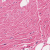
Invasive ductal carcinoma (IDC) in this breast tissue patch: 0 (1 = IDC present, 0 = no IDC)